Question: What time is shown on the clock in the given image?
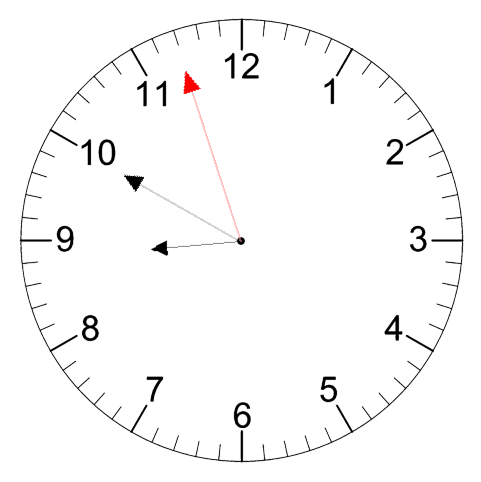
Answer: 08:49:57